Question: I want to make dynamically generated border between opponent areas on the plain terrain with some points ("bases") (e.g. alien and human bases) in the 3d strategy game. Each base has its own "land of influence" so the border should go on the appropriate distance between conflicting bases. If you have played Settlers I,II etc, you should to understand what I actually mean.
So I have an array of base coords and want to get array of polylines, describing these borders.
Please, can you suggest me any solution for it (may be some algorithms or even ready packages).
Example of desired border:

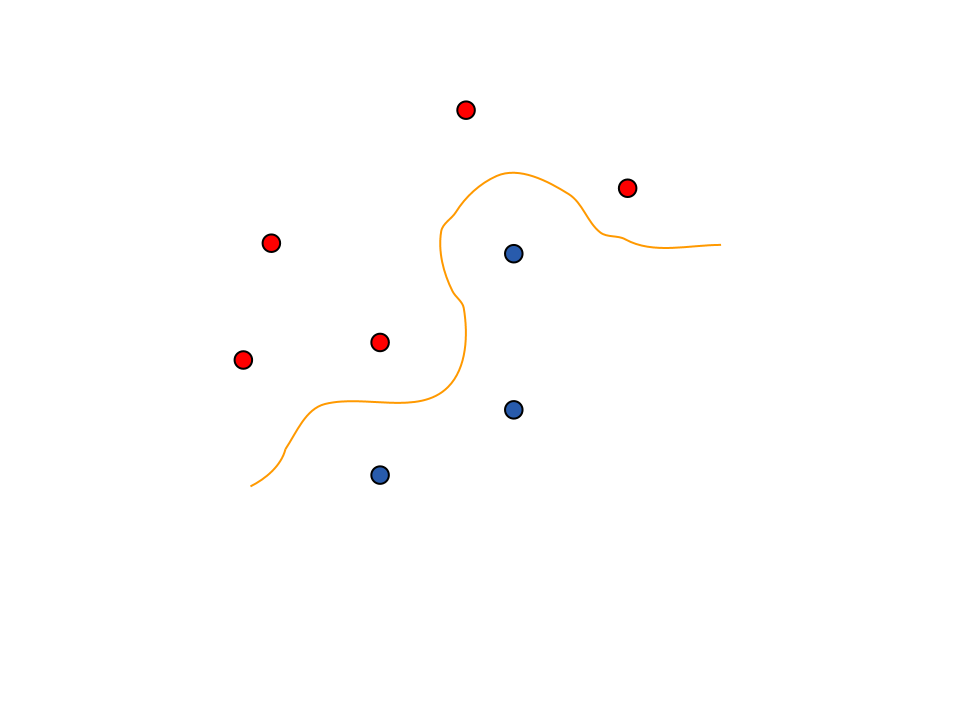
Answer: It sounds like you want a <URL>. Below is a 2D diagram, but the same algorithm also works in 3D.